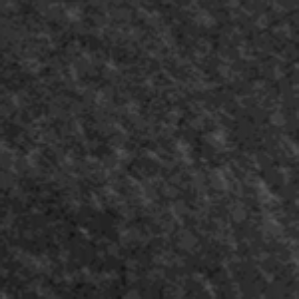
Label: frost